Question: I created my first package, and I noticed that the documentation that shows up when a user calls 'help(my_package)' is incomplete. I'd would be nice to get the classes, methods, functions, and attributes listed when calling 'help()'. And ideally the description of the functions from the 'docstring's.
Reading the 'pydoc' documentation, I still have no clue how to do it, since the information provided there is a little bit sparse.
When I understood correctly, the "output" for 'help()' is automatically created when a user calls this function? Or do I have to provide and specify something extra?
Currently, it looks like this when I call 'help()' on my package (here: pdbsr):
'''
Help on package pdbsr:
NAME
pdbsr
FILE
/.../pdbsr/__init__.py
PACKAGE CONTENTS
bugtest (package)
exceptions (package)
extras (package)
info (package)
pdbfile (package)
SUBMODULES
pdb_properties
slide
DATA
__version__ = '0.1.0'
l2lvl = ['HEADER LANTIBIOTIC-BINDING-PROTEIN 06-JUL-12 ...
l3eiy = ['HEADER HYDROLASE 17-SEP-08 ...
s2lvl = 'HEADER LANTIBIOTIC-BINDING-PROTEIN ... 0 0...
s3eiy = 'HEADER HYDROLASE ... 0 13...
VERSION
0.1.0
'''
And when I call the submodules, e.g., pdbsr.exceptions:
'''
Help on package pdbsr.exceptions in pdbsr:
NAME
pdbsr.exceptions
FILE
/.../pdbsr/exceptions/__init__.py
PACKAGE CONTENTS
pdb_exceptions
(END)
'''
Here is an overview over my current folder structure:

And my setup file currently looks like this:
'''
try:
from setuptools import setup
except ImportError:
from distutils.core import setup
setup(
name='pdbsr',
version='0.1.0',
description='Protein Structure File Utilities',
long_description=open('README.rst').read() + '
' +
open('HISTORY.rst').read(),
author='Sebastian Raschka',
author_email='...',
license=open('LICENSE').read(),
#url='...',
packages = [
'pdbsr',
'pdbsr.bugtest',
'pdbsr.exceptions',
'pdbsr.pdbfile',
'pdbsr.extras',
'pdbsr.info'
],
package_dir={'pdbsr': 'pdbsr'},
package_data={'': ['LICENCE']},
install_requires=[''],
include_package_data=True,
)
'''
And this is the content of my uppermost '__init__.py' file:
'''
from info.version import __version__
from pdbfile.new_pdb import *
from pdbfile.load_pdb import *
from pdbfile.pdb_lig import *
from pdbfile.pdb_prot import *
from bugtest.doct_2lvl import *
from bugtest.doct_3eiy import *
import extras.slide_functions as slide
'''
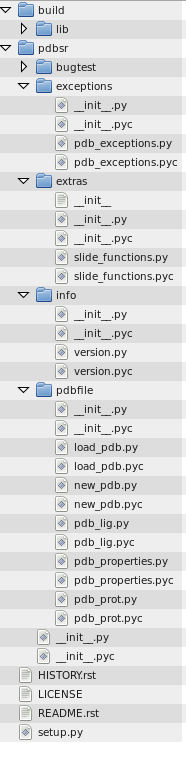
Answer: Each of your classes and functions, both in and outside of classes, needs to have a docstring **as below, then help will do it's magic:
'''
class SomeClass():
""" Documentation at a high level about the class """
def ClassMethod():
""" Documentation about class method """
# Actual Code
'''
>
## Copied from Comments:
the thing is that all of my classes and methods already HAVE
docstrings as you described. E.g., when I call help(pdbsr.NewPdb)
everything is fine for this class, but the Class does not show up in
the general help(pdbsr) - this is what bothers me - Sebastian RaschkaHave you tried having an __all__ = ["package_item", ] in __init__.py files rather than from
???? import * statements?yes, I tried it first and really couldn't get it to work with all = [...] - I don't
know why. My goal is that all classes and functions should be
available as e.g., pdbsr.function() without using more than 1 dot
notation for the sub-packages. How would you do that with all
considering my folder structure? I also tried to use an all in the
__init__ files of the subpackages, but for some reason I couldnt get it to work :( I think - from looking at help out put you need to have in each of the submodules __init__.py an '__all__ = [...]' where the ... is
replaced with a comma separated list of quoted names of what it
include from that module in the case of a 'from module import *' -
when I first started using modules I missed that it was a list of
names not a list of objects.